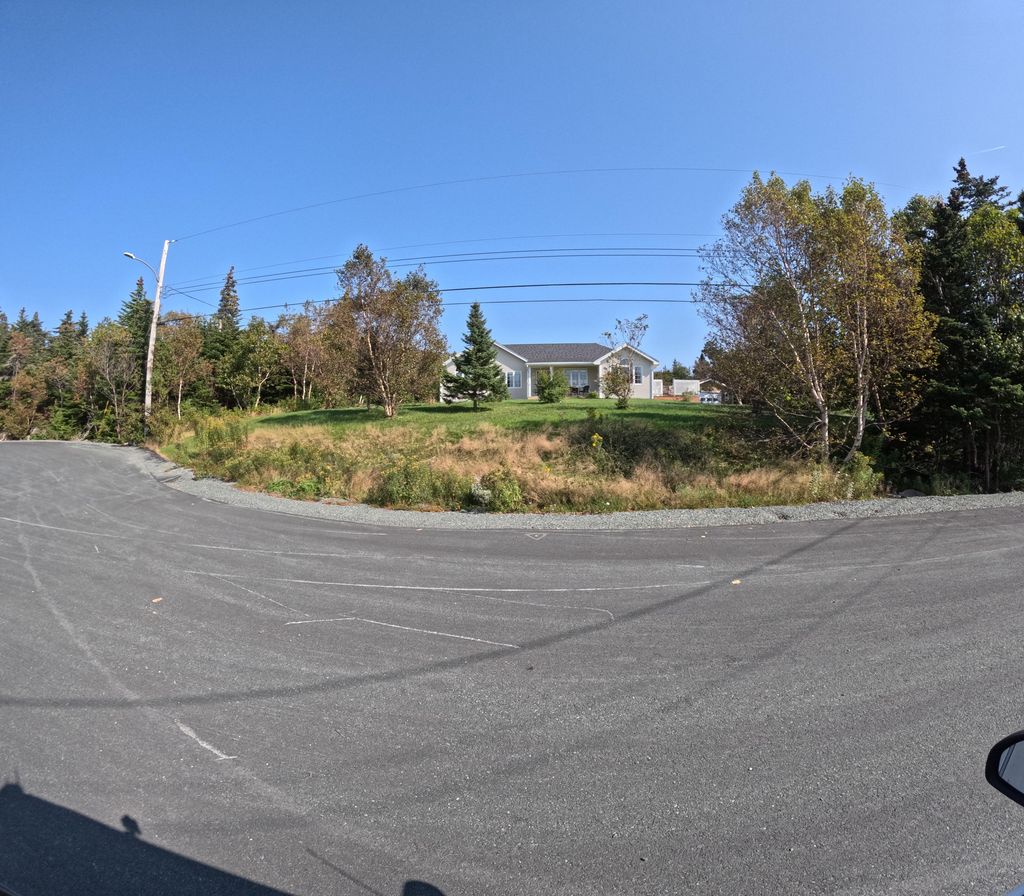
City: st_johns